Question: I've registered for the SAP HCP trial today.
Now I am working through the first tutorials and steps. I set up the destination for the Northwind OData service with the following parameters.

When I click on Check Conneciton i get following error:
'Failure reason: "Read timed out (local port 44542 to address 10.117.12.62 (vsa1780079.nwtrial.od.sap.biz), remote port 8080 to address 10.117.18.16 (sgw-a1s-03-int.od.sap.biz))"'
Is there a restriction with the trial account or could it be an other issue?
Kind regards.
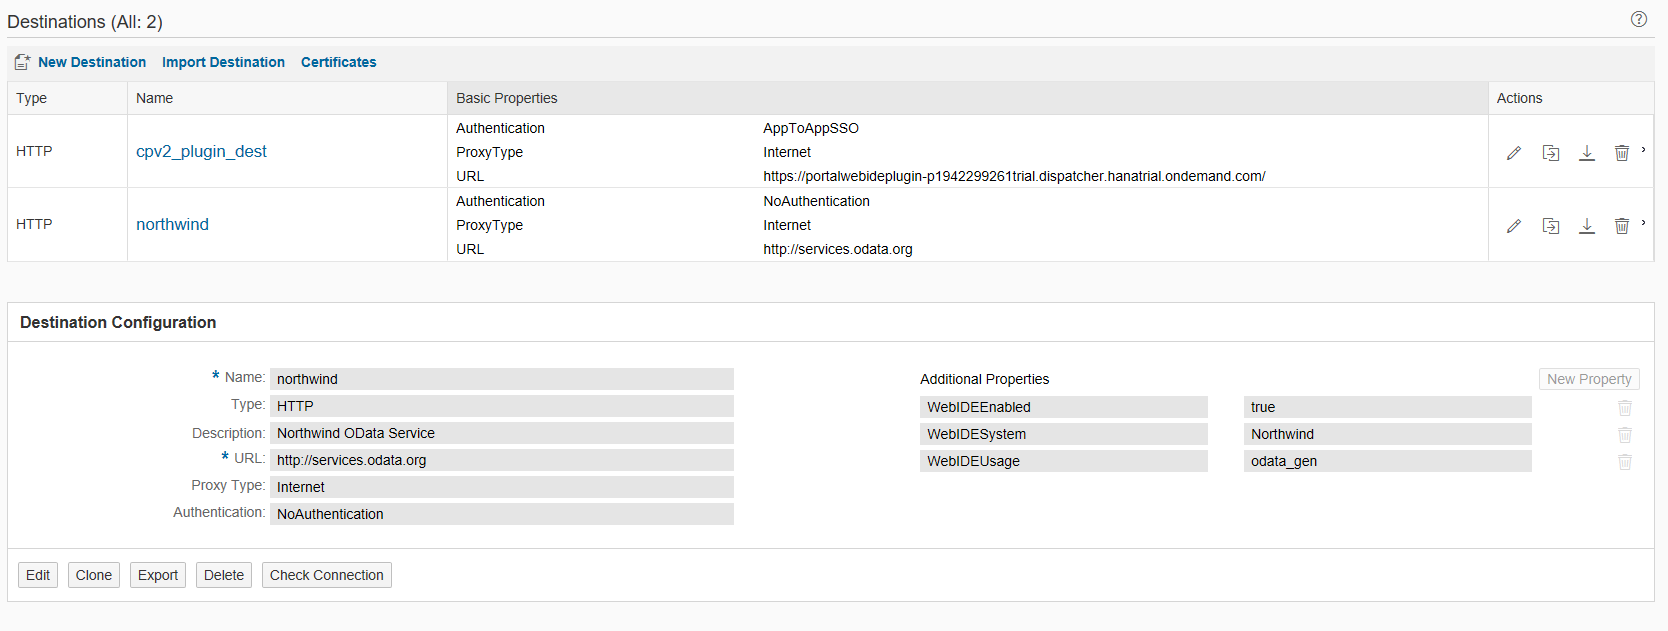
Answer: I have the same error right now, but it was working some time ago! May be it's a temp issue